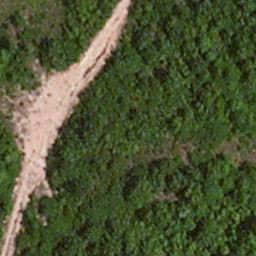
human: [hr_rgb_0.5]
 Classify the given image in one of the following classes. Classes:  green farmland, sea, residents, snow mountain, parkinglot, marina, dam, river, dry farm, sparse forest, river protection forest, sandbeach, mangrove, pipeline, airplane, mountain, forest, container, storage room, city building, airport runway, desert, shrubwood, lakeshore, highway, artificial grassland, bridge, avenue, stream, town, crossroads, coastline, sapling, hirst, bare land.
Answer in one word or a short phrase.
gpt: avenue